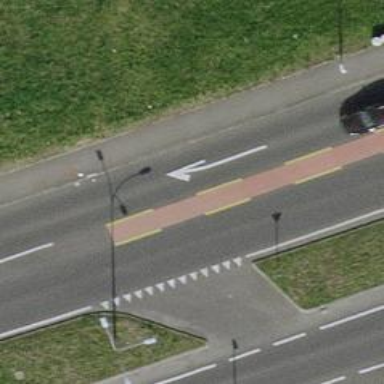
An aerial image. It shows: Primary highway with asphalt surface and designated cycle lane.